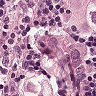
Metastatic tissue present: yes